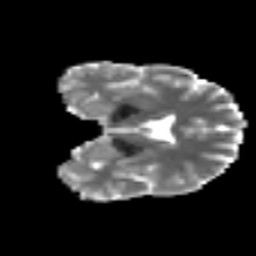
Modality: MD
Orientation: coronal
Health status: ill
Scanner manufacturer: philips
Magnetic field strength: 3 T
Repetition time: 9 s
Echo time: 0.127 s